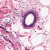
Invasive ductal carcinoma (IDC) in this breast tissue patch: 0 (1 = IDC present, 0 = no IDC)